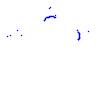
Particle: kaon